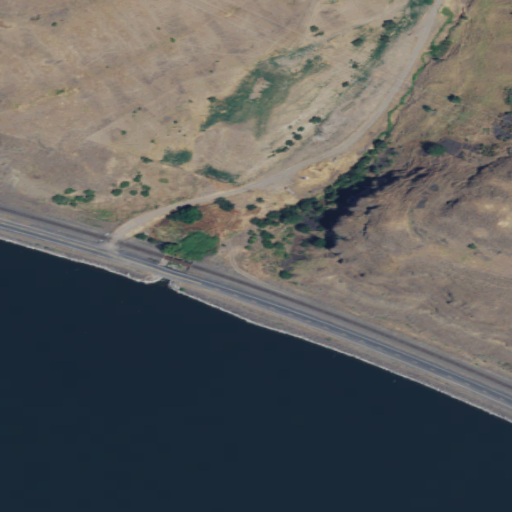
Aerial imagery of valley in Washington named Keith Canyon containing grassland, open water, shrub, medium intensity development, low intensity development, high intensity development, and open development